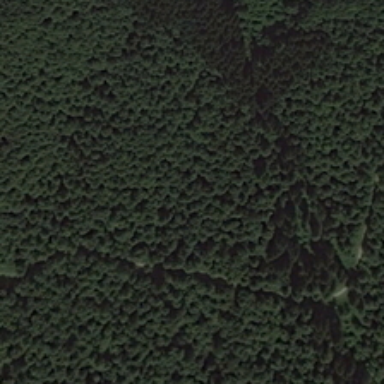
This piece of the forest is green and dense .